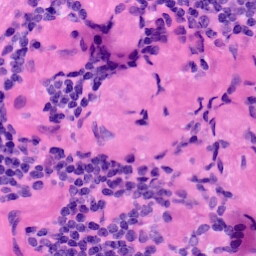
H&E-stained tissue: LymphNode